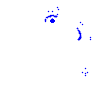
Particle: electron